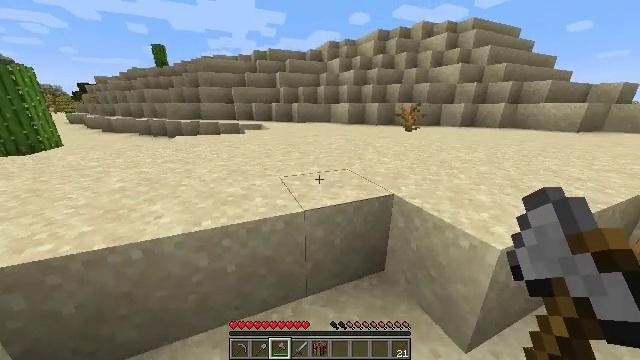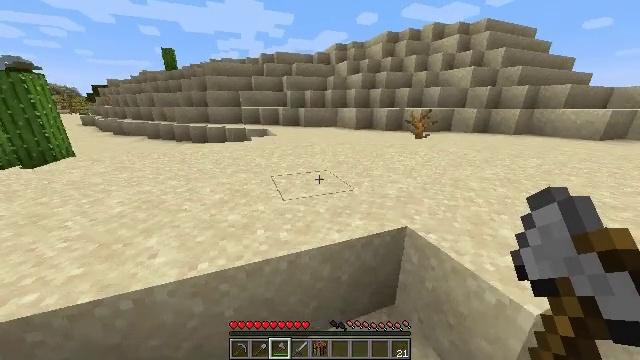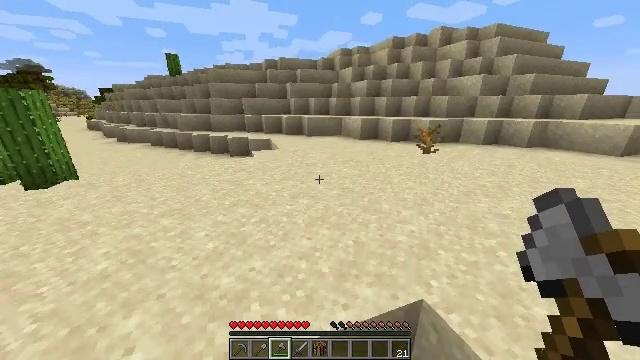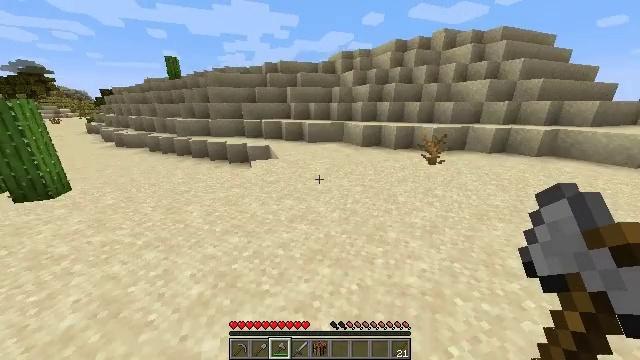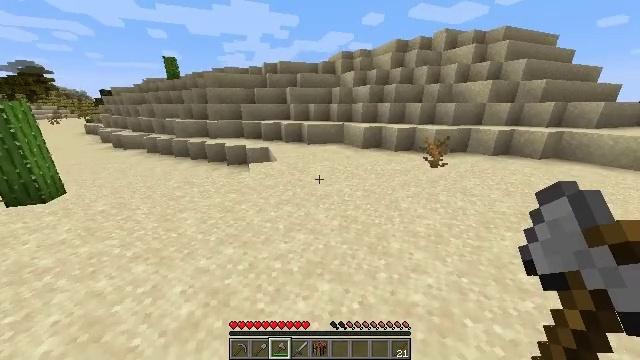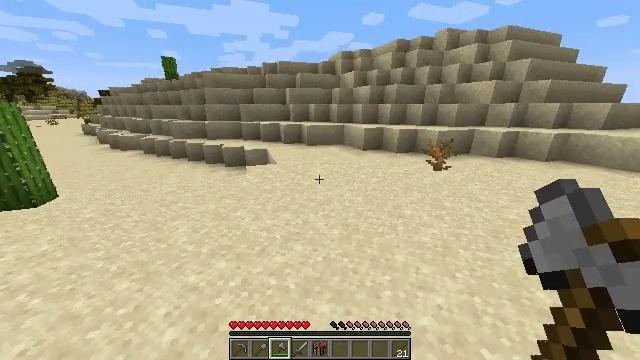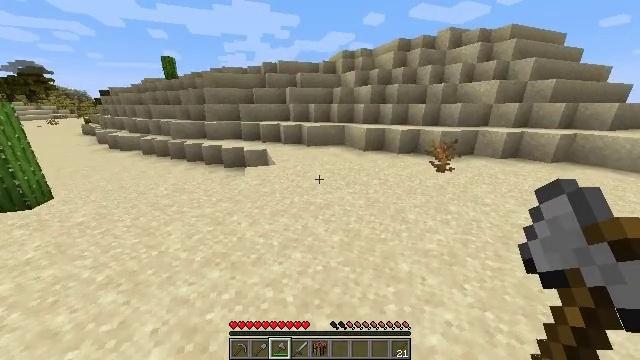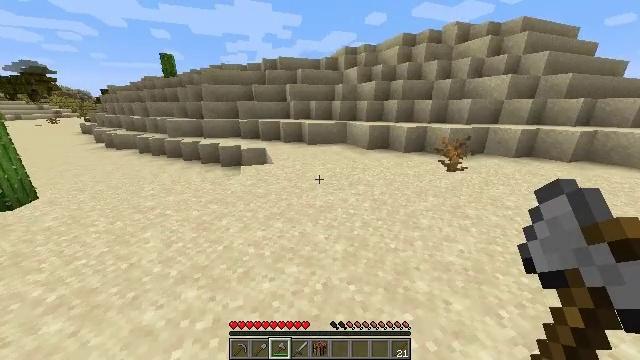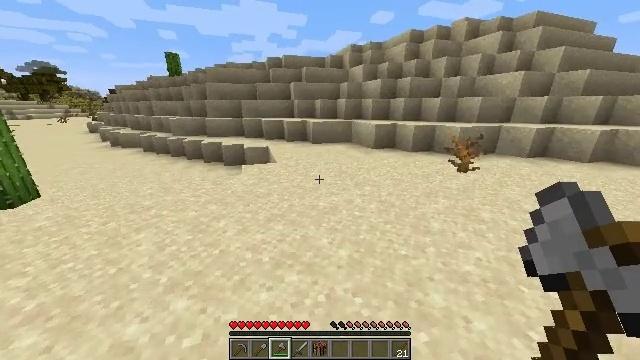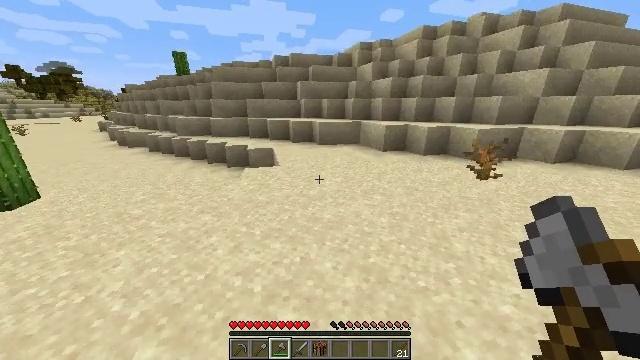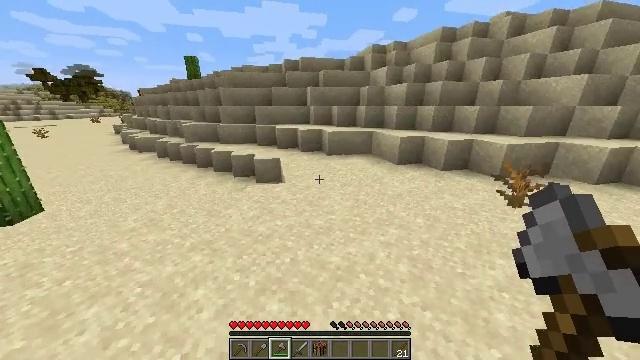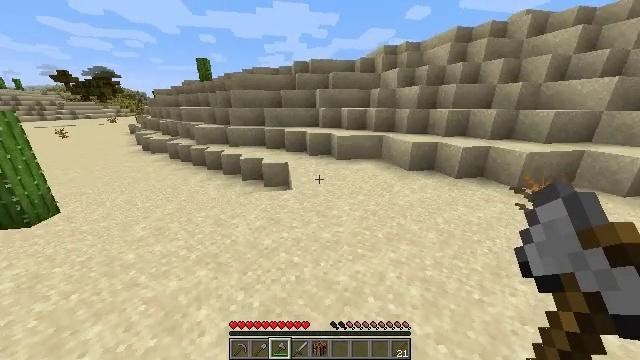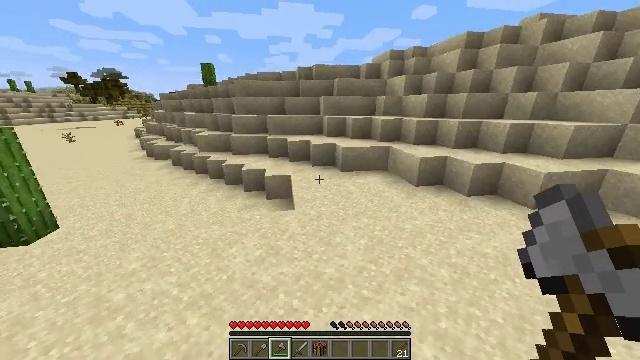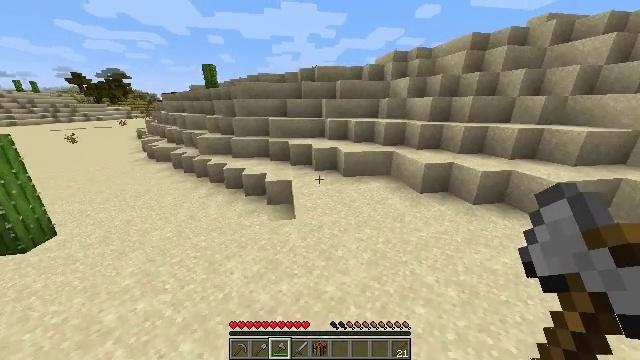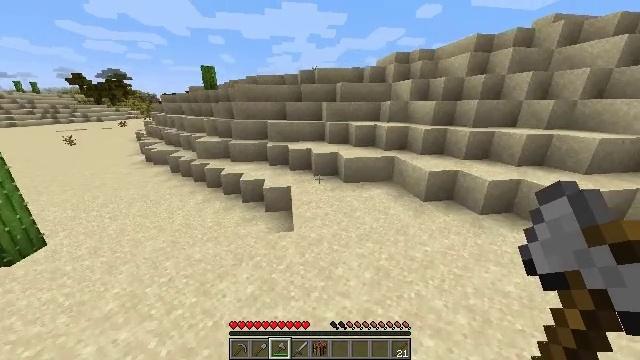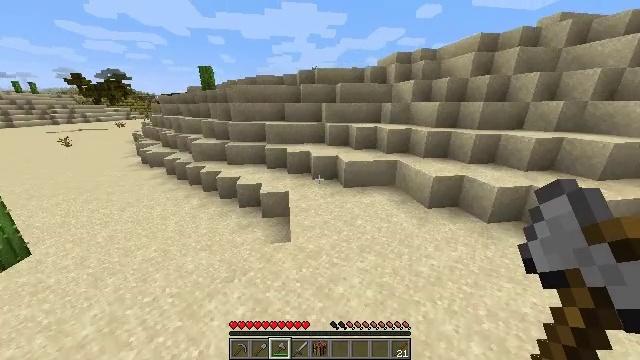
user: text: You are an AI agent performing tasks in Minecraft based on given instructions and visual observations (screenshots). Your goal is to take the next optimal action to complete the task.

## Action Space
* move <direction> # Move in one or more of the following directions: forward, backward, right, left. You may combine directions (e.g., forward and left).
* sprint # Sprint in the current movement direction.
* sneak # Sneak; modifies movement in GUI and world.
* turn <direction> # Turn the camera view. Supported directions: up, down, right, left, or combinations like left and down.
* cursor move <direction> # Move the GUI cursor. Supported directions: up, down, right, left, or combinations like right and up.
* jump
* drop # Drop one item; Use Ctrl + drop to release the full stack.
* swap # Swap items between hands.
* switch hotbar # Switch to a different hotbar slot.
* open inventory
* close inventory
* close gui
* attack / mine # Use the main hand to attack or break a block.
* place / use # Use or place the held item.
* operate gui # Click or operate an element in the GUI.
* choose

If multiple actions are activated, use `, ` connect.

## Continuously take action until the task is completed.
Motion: motion action
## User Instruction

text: Attack the hay block to get hay.
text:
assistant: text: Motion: move forward, sprint, turn left, jump
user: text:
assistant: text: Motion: move forward, sprint, turn left, jump
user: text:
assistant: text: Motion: move forward, sprint, jump
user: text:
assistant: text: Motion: move forward, sprint, jump
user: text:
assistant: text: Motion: move forward, sprint, jump
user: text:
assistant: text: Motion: move forward, sprint, jump
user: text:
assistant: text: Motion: move forward, sprint, jump
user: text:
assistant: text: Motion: move forward, sprint, turn left, jump
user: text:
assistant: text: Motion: move forward, sprint, turn left, jump
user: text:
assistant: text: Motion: move forward, sprint, turn left, jump
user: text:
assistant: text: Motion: move forward, sprint, turn left, jump
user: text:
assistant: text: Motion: move forward, sprint, turn left, jump
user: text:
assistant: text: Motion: move forward, sprint, jump
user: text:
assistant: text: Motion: move forward, sprint, jump
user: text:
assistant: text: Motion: move forward, sprint, jump
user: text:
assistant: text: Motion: move forward, sprint, jump
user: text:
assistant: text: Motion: move forward, sprint, jump
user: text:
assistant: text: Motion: move forward, sprint, jump
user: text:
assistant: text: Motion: move forward, sprint, jump
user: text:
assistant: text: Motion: move forward, sprint, jump
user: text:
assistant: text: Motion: move forward, sprint, jump
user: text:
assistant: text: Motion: move forward, sprint, jump
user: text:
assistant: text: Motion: move forward, sprint, jump
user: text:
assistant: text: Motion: move forward, sprint, jump
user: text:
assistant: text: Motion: move forward, sprint, jump
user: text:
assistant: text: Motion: move forward, sprint, jump
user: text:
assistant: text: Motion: move forward, sprint, jump
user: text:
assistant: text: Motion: move forward, sprint, jump
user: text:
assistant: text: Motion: move forward, sprint, jump
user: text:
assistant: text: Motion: move forward, sprint, jump